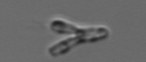
Label: Dinobryon